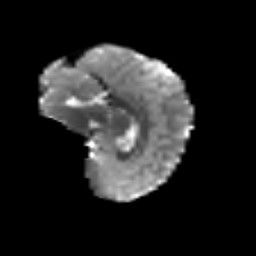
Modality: T2w
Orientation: sagittal
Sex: male
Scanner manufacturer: siemens
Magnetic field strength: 3 T
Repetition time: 5 s
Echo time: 0.071 s